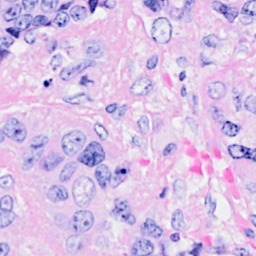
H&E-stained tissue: Breast